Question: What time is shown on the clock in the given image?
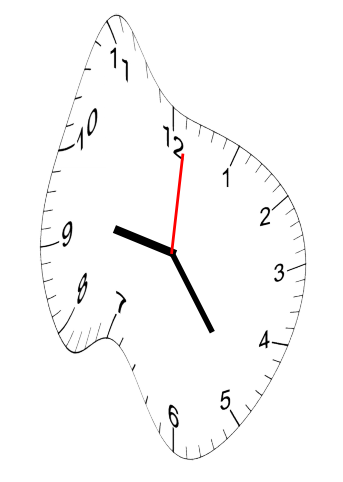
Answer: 09:24:01